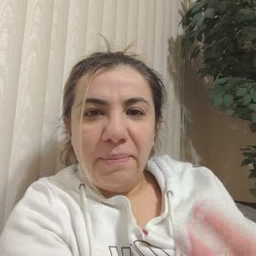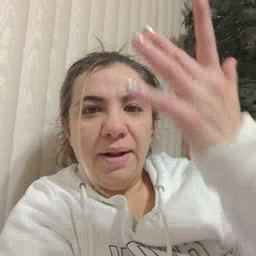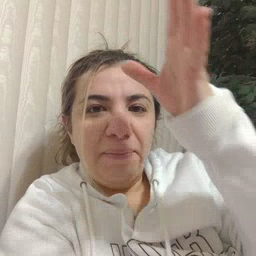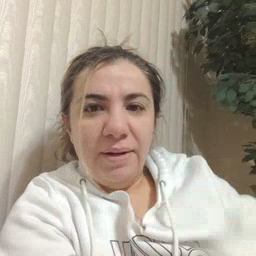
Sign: fireman